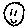
Label: smiley face